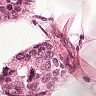
Metastatic tissue present: yes